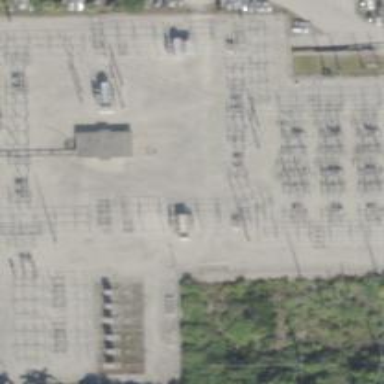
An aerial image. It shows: Switch for power supply.